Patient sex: M
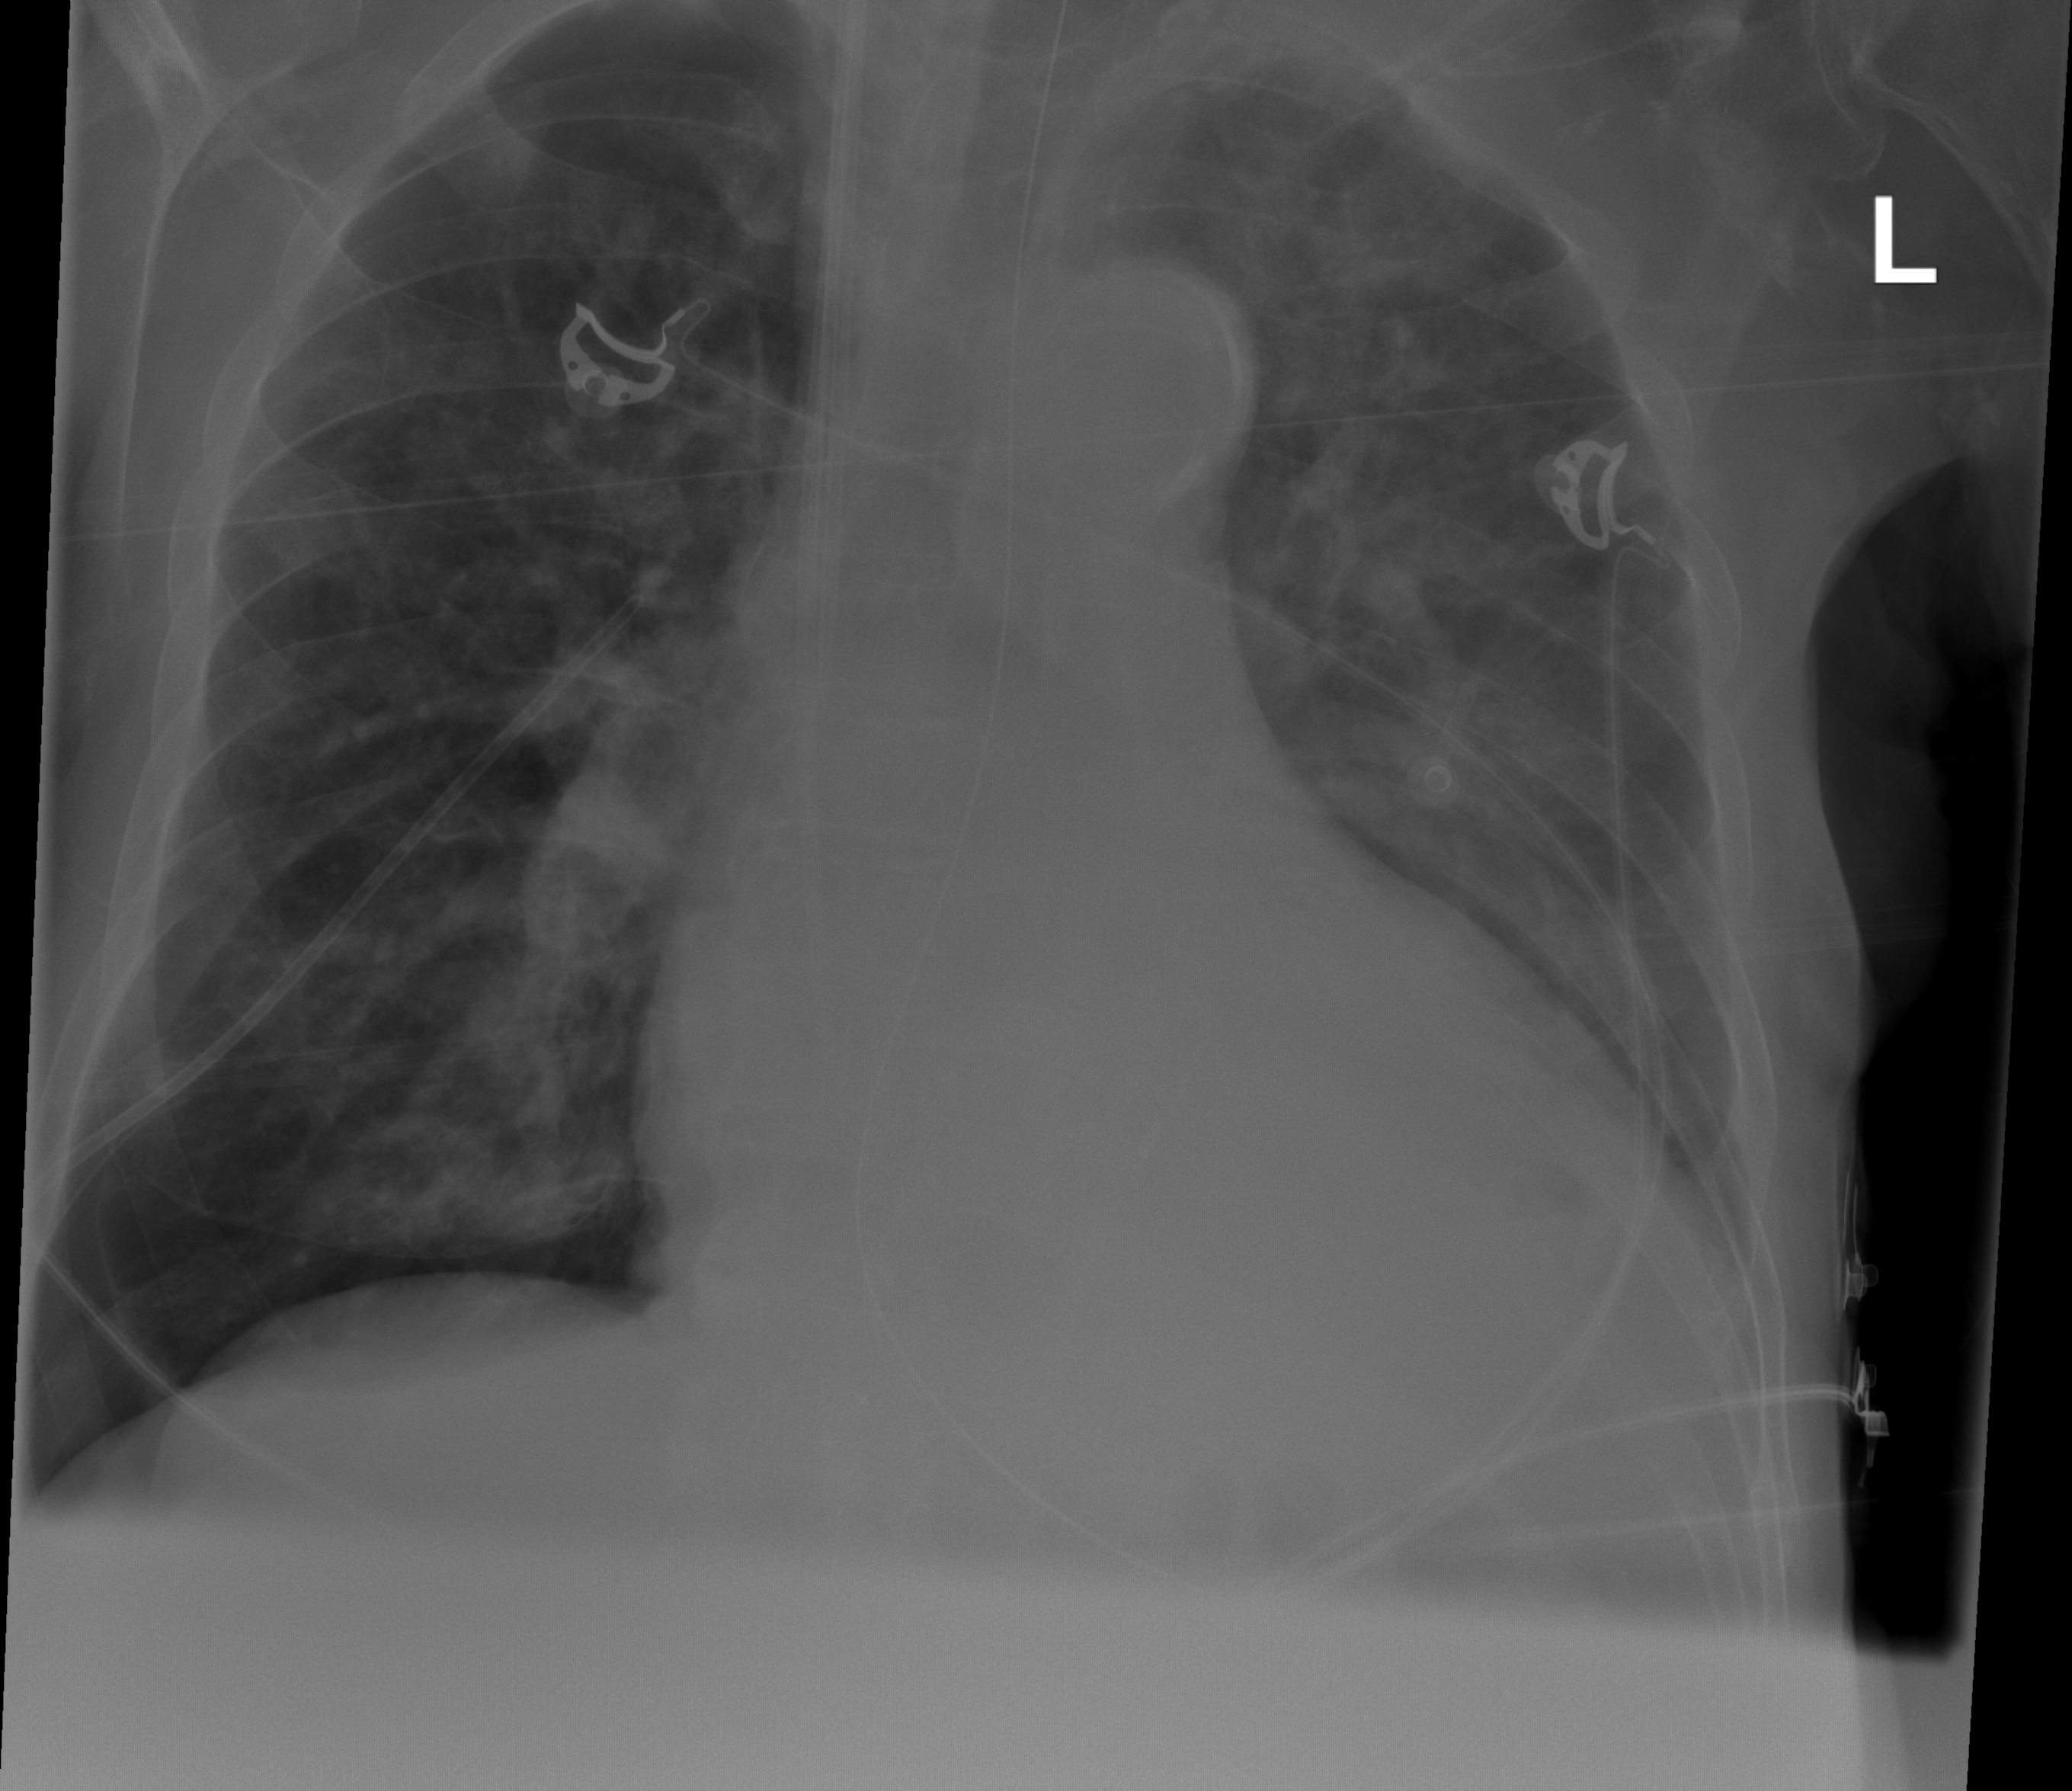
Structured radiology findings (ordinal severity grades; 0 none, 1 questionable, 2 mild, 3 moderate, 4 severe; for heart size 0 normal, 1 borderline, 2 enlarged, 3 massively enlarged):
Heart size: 1
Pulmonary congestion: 2
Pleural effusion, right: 0
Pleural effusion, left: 2
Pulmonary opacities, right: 2
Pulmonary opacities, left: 2
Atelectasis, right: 2
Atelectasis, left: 2